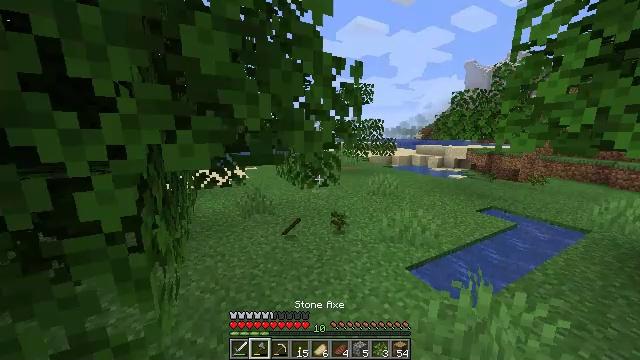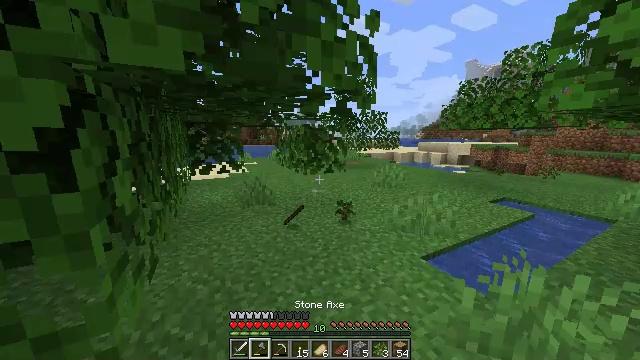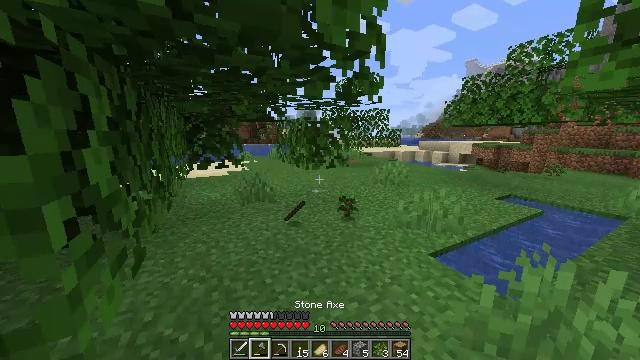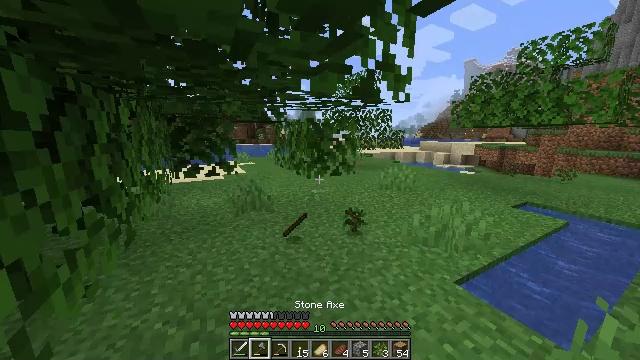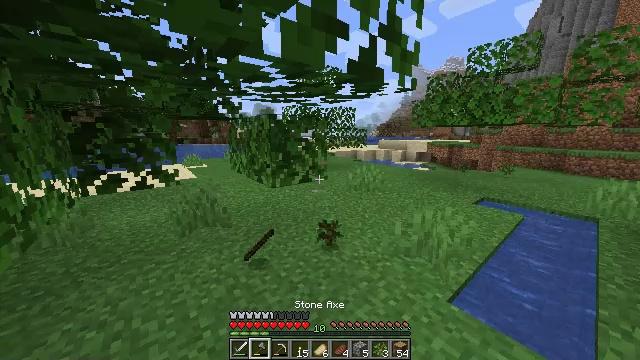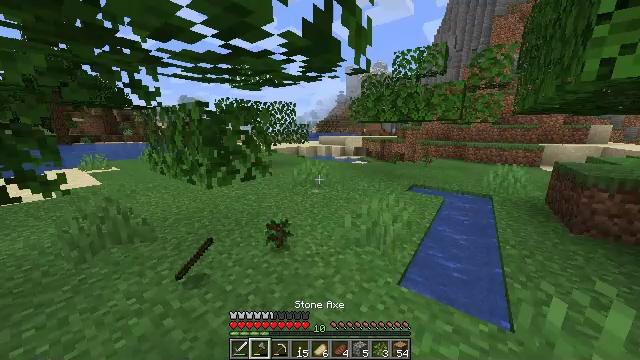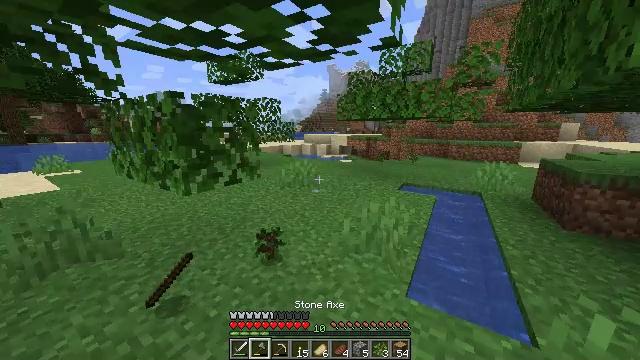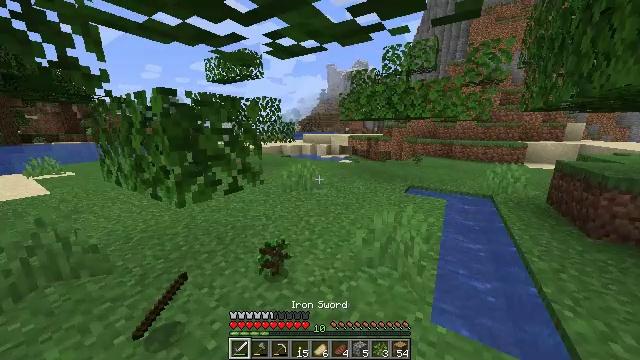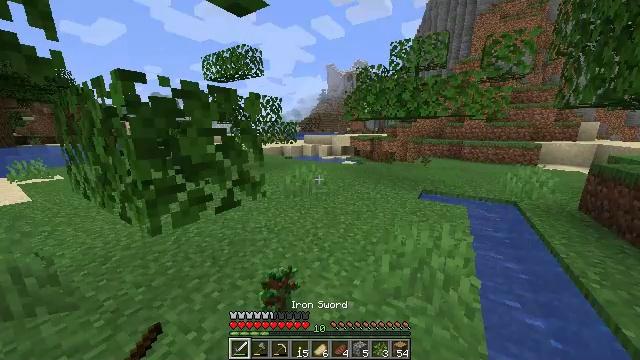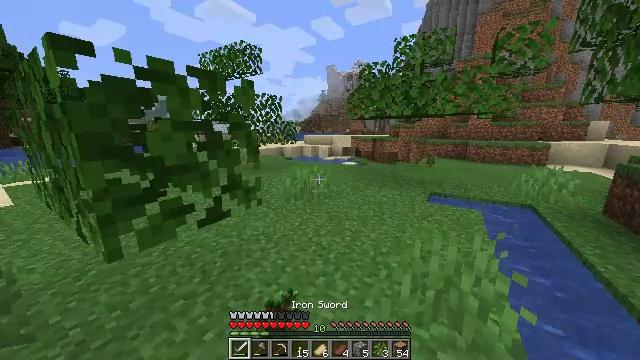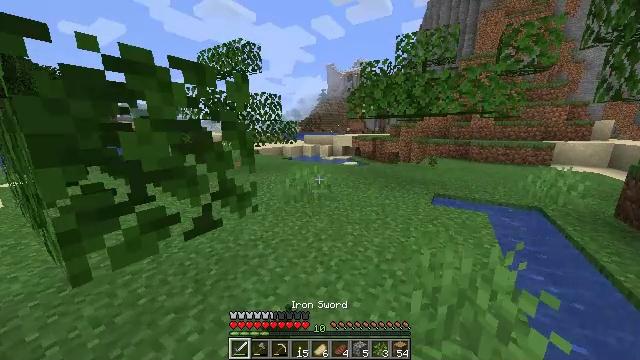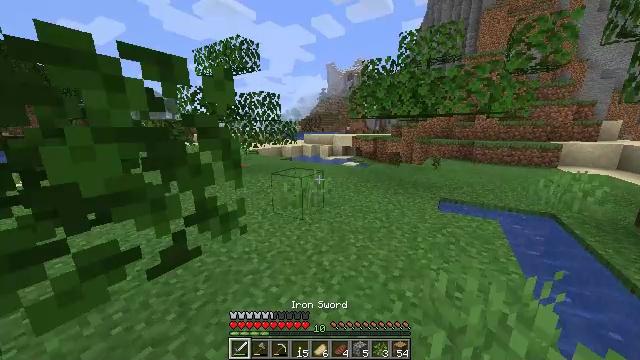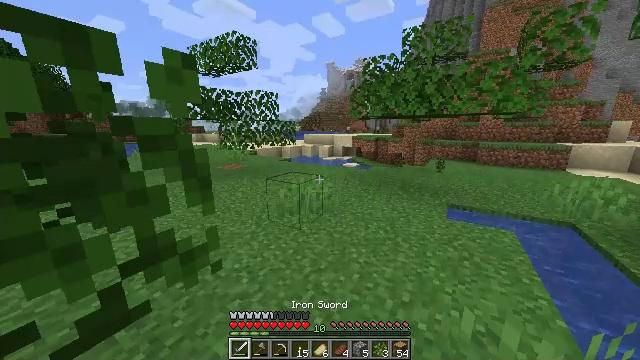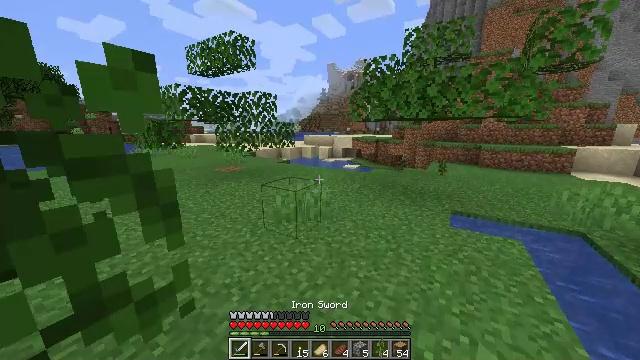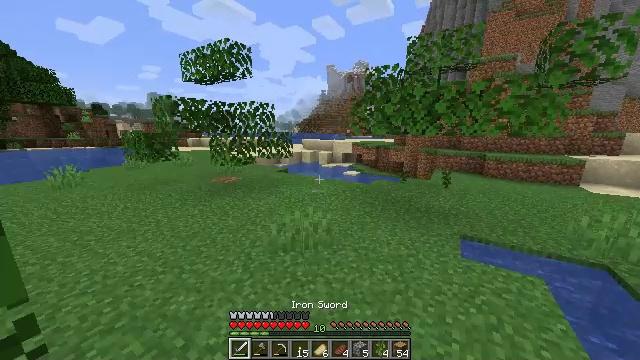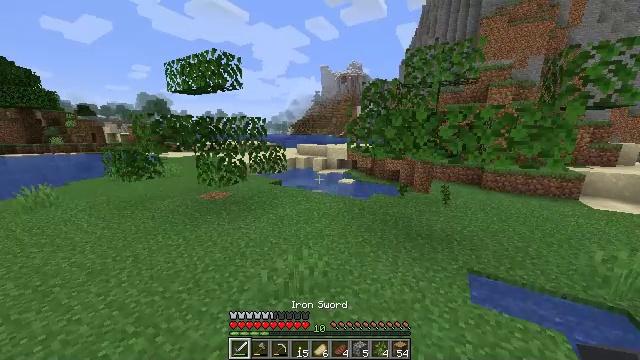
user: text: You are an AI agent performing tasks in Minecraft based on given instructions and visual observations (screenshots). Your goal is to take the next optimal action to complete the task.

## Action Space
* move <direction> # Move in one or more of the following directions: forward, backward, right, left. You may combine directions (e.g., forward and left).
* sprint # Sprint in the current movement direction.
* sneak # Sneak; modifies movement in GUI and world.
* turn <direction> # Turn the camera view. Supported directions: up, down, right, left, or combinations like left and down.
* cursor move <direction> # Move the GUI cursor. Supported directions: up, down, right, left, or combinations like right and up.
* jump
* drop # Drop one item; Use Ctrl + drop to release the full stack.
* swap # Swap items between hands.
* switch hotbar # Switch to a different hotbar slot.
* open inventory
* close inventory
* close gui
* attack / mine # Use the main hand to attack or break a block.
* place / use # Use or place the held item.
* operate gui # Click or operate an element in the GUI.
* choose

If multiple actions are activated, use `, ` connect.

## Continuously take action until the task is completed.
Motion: motion action
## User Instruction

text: Smelt a cooked mutton in the furnace.
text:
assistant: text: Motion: move forward, sprint, jump
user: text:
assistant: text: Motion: move forward, sprint, jump
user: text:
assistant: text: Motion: move forward, sprint, jump
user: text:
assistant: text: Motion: move forward, sprint, turn right, jump
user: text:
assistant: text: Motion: move forward, sprint, turn right, jump
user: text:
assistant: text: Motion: move forward, sprint, turn right, jump
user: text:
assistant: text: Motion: move forward, sprint, jump
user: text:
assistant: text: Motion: move forward, sprint, jump
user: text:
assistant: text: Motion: move forward, sprint, jump
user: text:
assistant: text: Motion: move forward, sprint, jump
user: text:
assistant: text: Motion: move forward, sprint, jump
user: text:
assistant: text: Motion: move forward, sprint, jump
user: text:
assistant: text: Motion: move forward, sprint, jump
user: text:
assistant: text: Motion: move forward, sprint, jump
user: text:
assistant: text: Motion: move forward, sprint, turn right, jump
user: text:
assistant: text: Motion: move forward, sprint, turn right, jump
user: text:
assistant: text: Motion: move forward, sprint, jump
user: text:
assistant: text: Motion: move forward, sprint, jump
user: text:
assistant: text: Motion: move forward, sprint, turn right and down, jump
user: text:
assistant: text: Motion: move forward, sprint, turn right, jump
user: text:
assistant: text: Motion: move forward, sprint, jump
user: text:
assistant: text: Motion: move forward, sprint, jump
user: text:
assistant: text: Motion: move forward, sprint, jump
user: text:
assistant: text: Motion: move forward, sprint, jump
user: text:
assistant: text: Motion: move forward, sprint, jump
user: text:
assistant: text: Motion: move forward, sprint, jump
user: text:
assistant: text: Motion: move forward, sprint, jump
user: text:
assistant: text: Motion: move forward, sprint, jump
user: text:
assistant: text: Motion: move forward, sprint, jump
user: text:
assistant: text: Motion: move forward and move left, sprint, jump